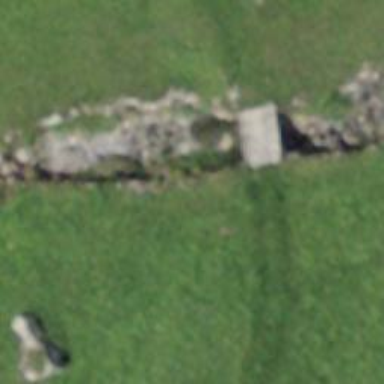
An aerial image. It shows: Path on bridge.